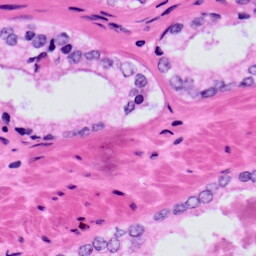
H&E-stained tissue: Prostate